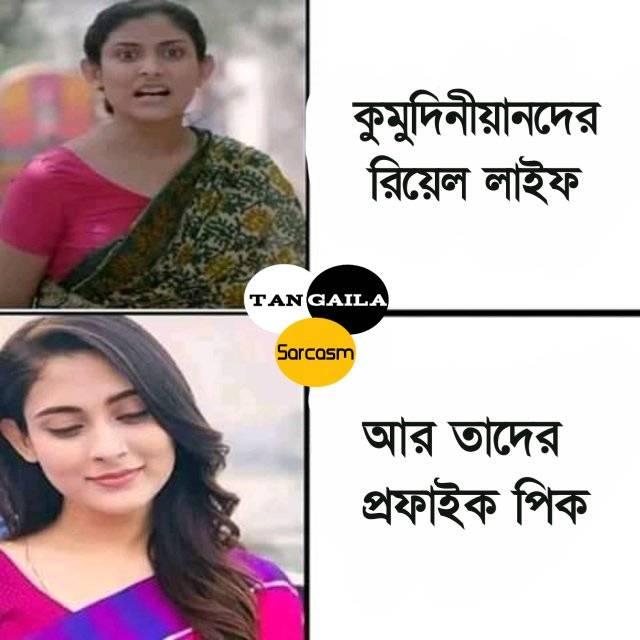
Caption: কুমুুদিনীয়ানদের রিয়েল লাইফ    আর তাদের প্রফাইক পিক
Label: hate